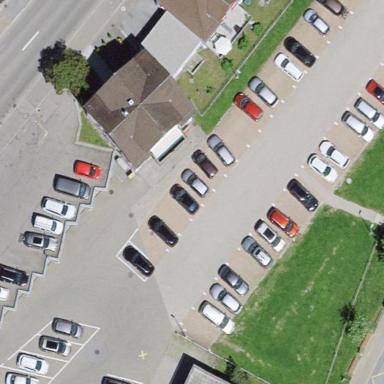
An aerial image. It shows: Asphalt parking lot with park and ride facilities.